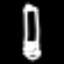
Label: pencil